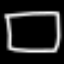
Label: square